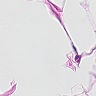
Metastatic tissue present: no